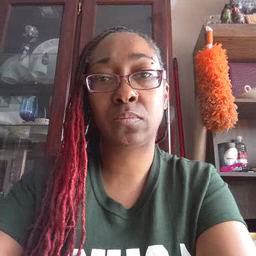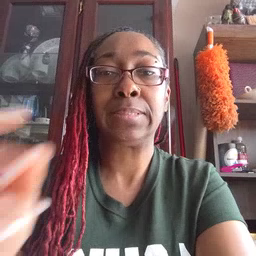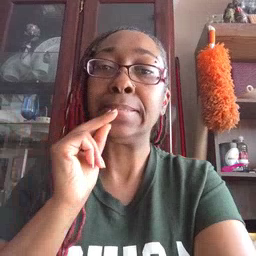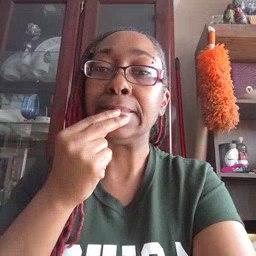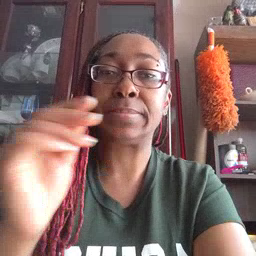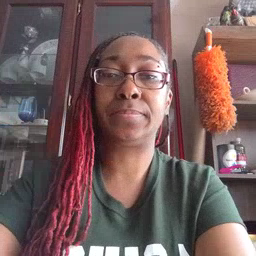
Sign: kiss